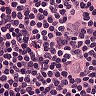
Metastatic tissue present: yes